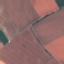
Land use / land cover class: AnnualCrop